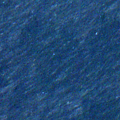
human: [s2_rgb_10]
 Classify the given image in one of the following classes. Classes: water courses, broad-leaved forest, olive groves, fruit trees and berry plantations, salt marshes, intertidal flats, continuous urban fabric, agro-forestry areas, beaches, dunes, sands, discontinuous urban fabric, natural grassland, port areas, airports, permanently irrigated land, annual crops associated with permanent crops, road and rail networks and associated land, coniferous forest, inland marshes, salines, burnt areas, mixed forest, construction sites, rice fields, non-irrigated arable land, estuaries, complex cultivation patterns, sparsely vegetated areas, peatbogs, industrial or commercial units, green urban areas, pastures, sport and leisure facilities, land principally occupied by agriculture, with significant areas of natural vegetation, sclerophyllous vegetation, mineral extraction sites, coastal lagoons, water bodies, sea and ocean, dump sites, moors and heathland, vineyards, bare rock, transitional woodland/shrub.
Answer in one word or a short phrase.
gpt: sea and ocean